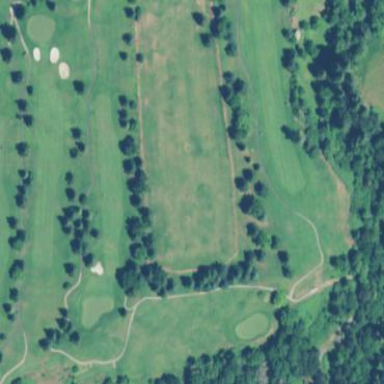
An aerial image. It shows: Grassy area designated as driving range for golf.